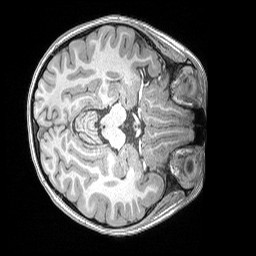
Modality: T1w
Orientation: axial
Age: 9
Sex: female
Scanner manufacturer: siemens
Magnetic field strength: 3 T
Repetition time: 2.53 s
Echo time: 0.00164 s